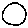
Label: circle